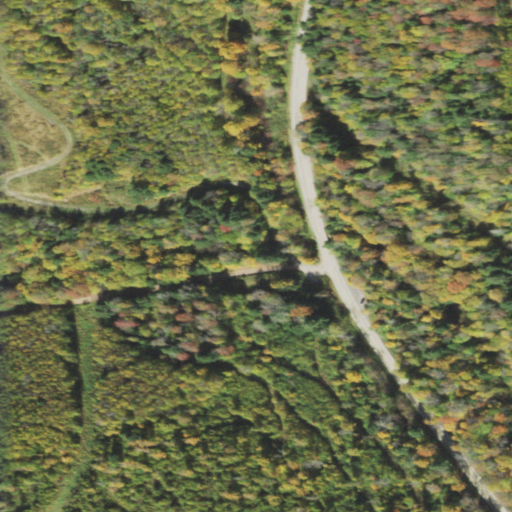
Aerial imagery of valley in Pennsylvania named Six and One Half Mile Hollow containing mixed forest, deciduous forest, open development, evergreen forest, medium intensity development, shrub, and low intensity development